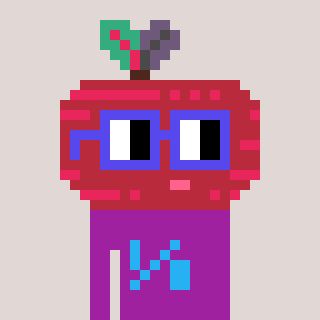
a pixel art character with square blue glasses, a beet-shaped head and a magenta-colored body on a warm background